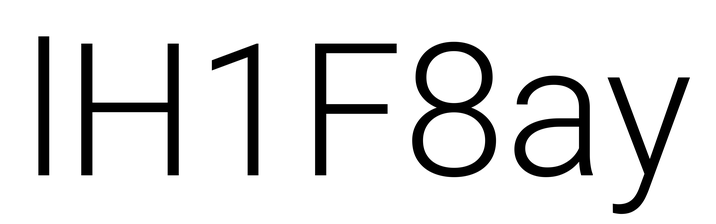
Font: Roboto_Light